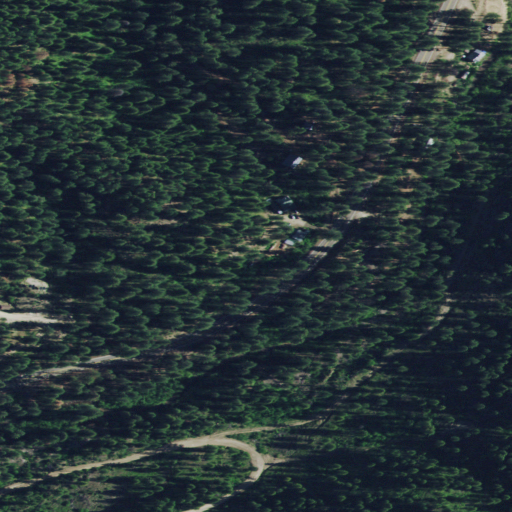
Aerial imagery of valley in Idaho named Washington Gulch containing evergreen forest, open development, and shrub